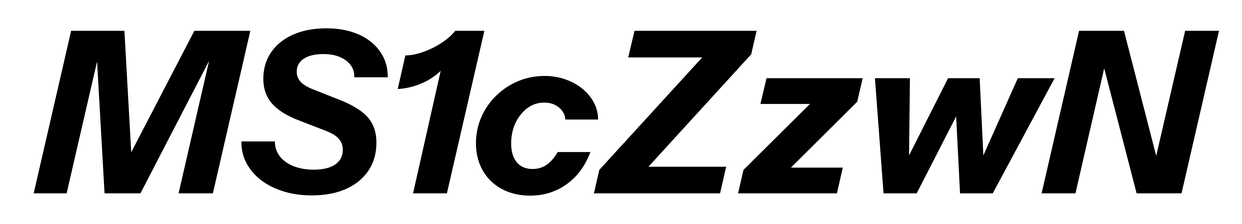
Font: InstrumentSans-Italic_Bold_Italic